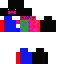
A female human skin with dark skin, wearing brown long hair dressed in a blue hoodie and black skirt, featuring a closed mouth.